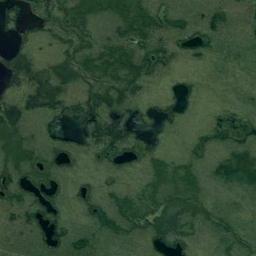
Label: wetland